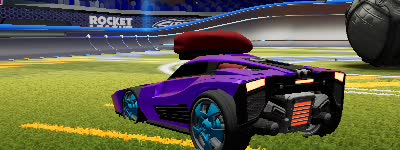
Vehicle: breakout